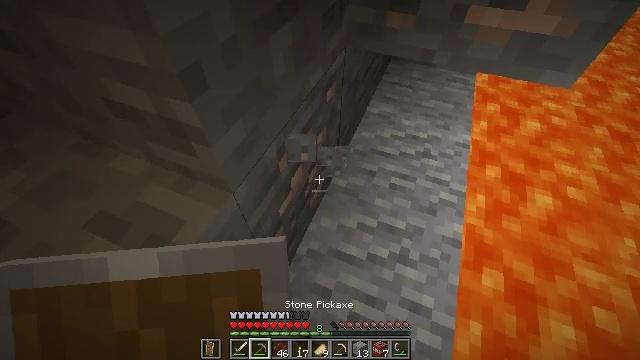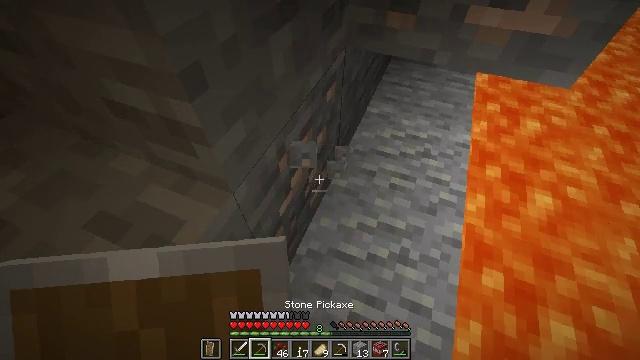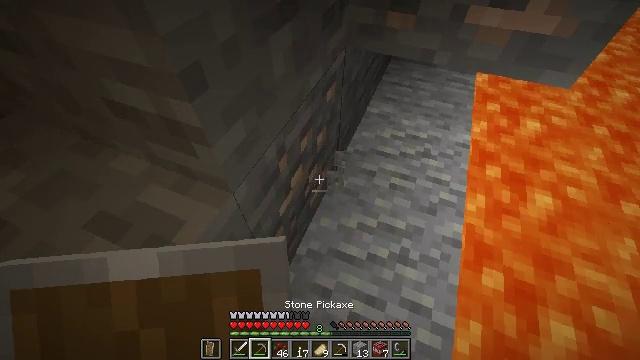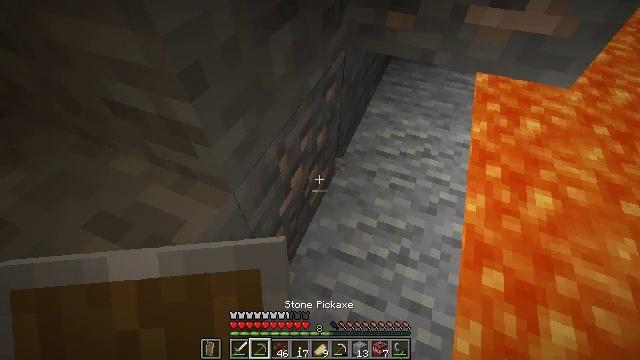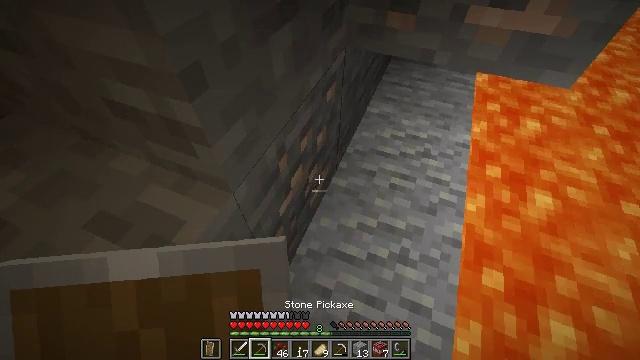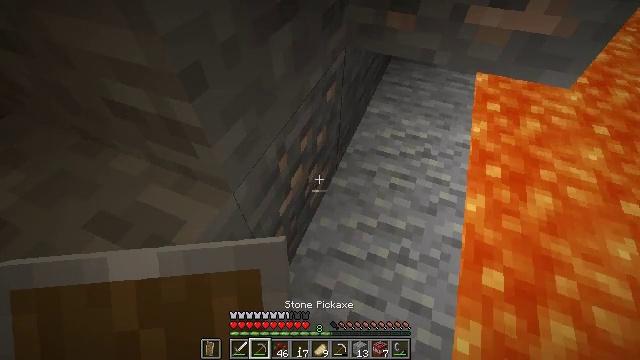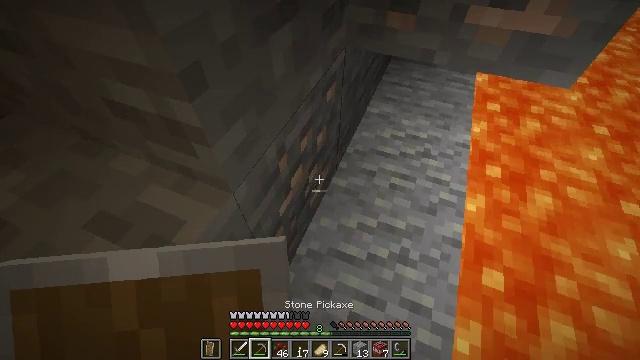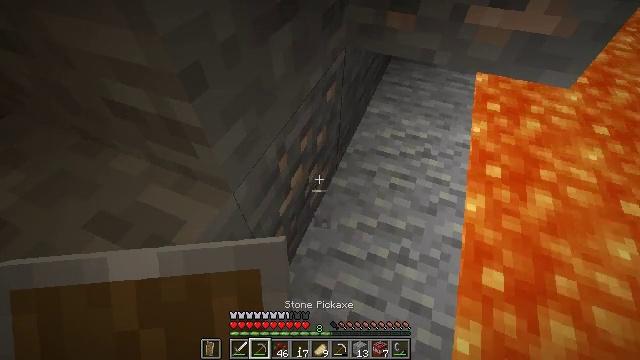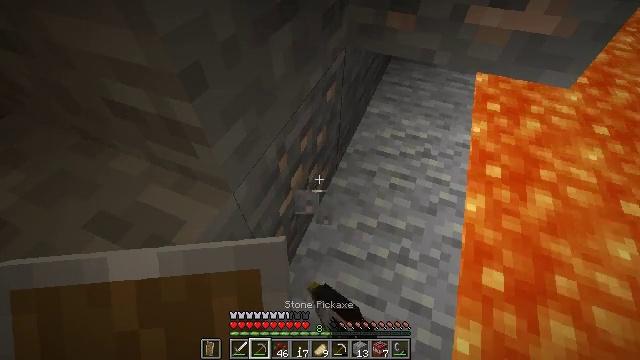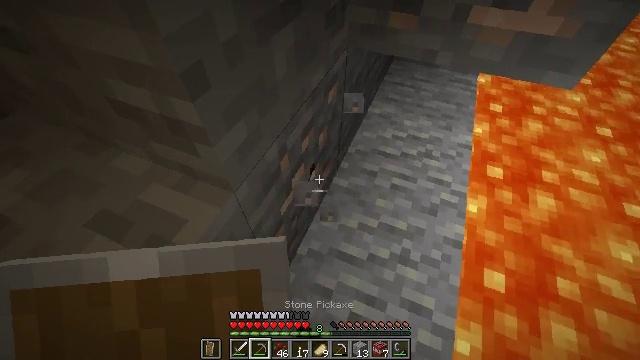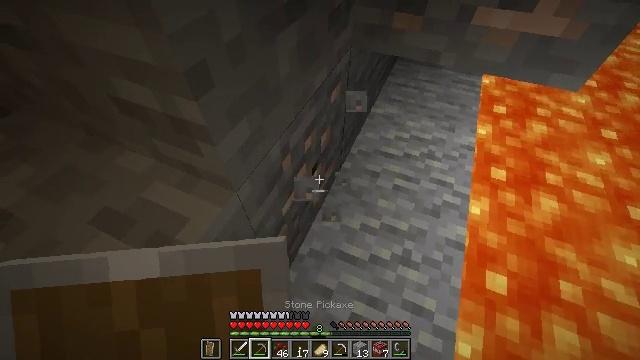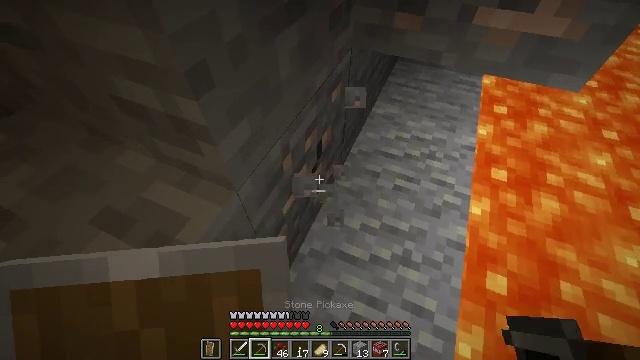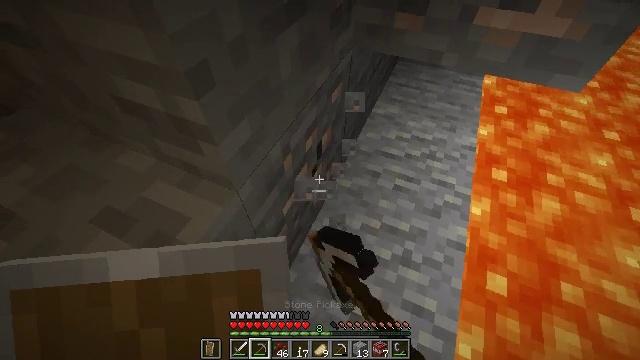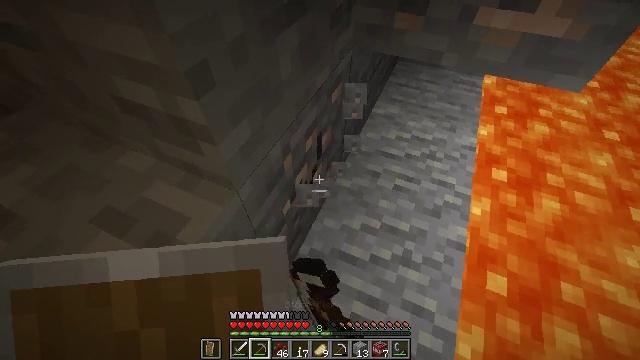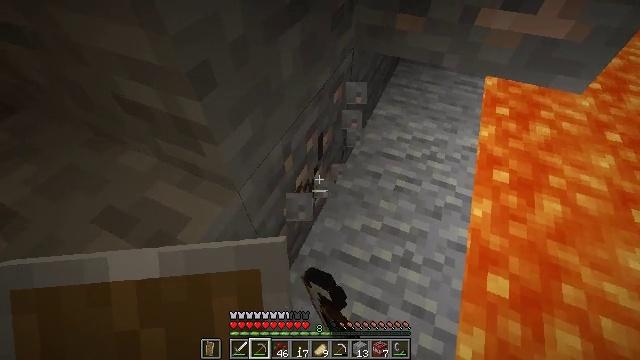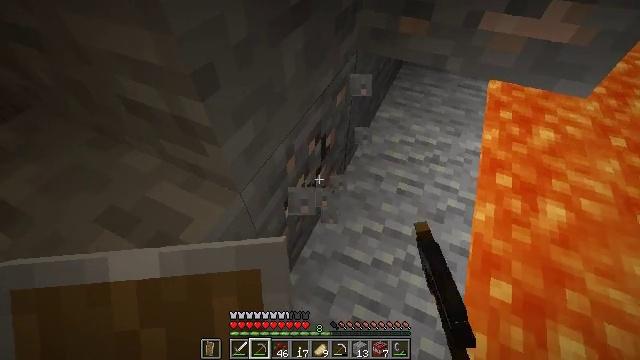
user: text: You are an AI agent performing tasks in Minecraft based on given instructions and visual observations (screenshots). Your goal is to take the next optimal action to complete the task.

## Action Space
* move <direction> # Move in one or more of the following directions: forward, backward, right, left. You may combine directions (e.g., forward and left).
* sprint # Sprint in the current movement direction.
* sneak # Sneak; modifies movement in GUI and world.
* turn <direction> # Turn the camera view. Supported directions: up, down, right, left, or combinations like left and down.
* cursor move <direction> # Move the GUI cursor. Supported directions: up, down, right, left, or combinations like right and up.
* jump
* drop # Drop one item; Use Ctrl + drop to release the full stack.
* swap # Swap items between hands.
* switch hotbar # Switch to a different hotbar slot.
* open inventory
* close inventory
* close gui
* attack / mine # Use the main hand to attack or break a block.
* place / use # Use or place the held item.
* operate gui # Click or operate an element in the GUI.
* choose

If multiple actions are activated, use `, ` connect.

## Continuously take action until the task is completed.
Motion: motion action
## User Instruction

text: Collect iron ore blocks.
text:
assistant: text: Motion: no_op
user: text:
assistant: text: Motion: no_op
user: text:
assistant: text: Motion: no_op
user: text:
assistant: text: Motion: no_op
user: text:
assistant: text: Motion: no_op
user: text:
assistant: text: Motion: no_op
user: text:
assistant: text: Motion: attack / mine
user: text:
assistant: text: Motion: attack / mine
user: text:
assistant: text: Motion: attack / mine
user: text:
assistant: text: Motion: attack / mine
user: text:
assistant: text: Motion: attack / mine
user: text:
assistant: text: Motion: attack / mine
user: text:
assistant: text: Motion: attack / mine
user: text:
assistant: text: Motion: attack / mine
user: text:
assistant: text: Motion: attack / mine
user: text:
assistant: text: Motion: turn left, attack / mine
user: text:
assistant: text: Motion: turn left, attack / mine
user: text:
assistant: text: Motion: attack / mine
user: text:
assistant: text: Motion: attack / mine
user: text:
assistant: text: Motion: attack / mine
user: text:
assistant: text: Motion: attack / mine
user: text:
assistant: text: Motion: attack / mine
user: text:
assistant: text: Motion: attack / mine
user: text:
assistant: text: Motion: attack / mine
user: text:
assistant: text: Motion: attack / mine
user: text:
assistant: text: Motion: attack / mine
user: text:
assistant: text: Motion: attack / mine
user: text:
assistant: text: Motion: attack / mine
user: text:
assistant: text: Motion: attack / mine
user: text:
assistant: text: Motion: attack / mine